Interaction volume radius: 5 \u00c5
Interaction volume height: 20 \u00c5
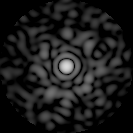
Disorder parameter: 0.845